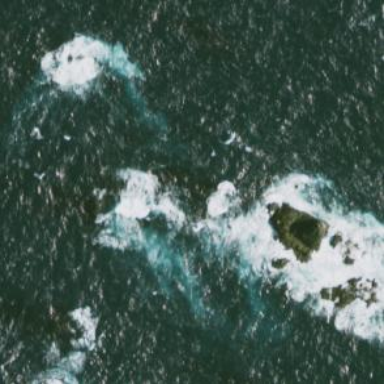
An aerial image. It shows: Natural rock reef.